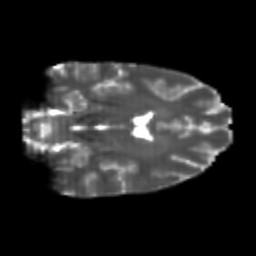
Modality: T2w
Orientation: coronal
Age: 22
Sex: female
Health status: healthy
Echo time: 0.074 s